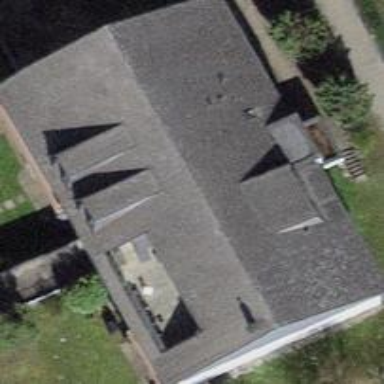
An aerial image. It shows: Building with tiled roof.